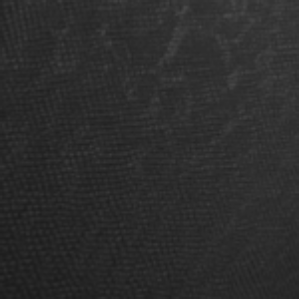
Label: frost